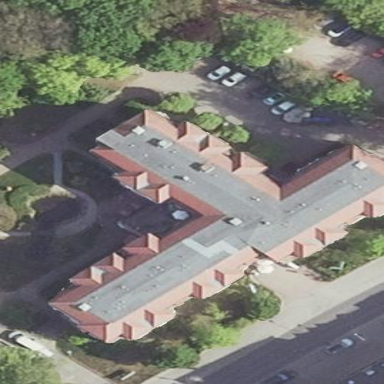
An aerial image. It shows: Nursing home building.